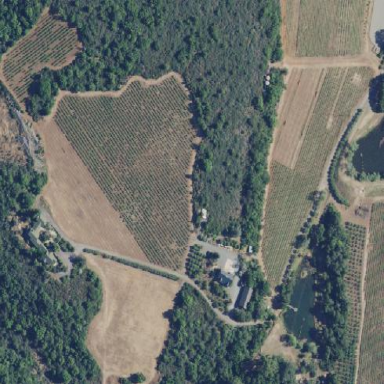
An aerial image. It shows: Vineyard growing wine grapes.